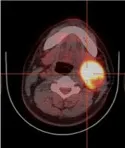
Videography results of relapsed/refractory Burkitt's lymphoma with TP53 mutations. (B) PET after CAR T cell therapy.
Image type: radiology (pet)